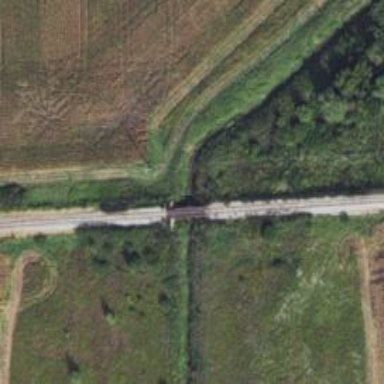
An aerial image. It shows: Railway bridge.